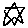
Label: star